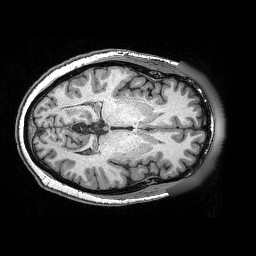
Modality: T1w
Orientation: axial
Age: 56
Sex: female
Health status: ill
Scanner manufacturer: siemens
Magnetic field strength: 3 T
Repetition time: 0.0025 s
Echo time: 0.00336 s